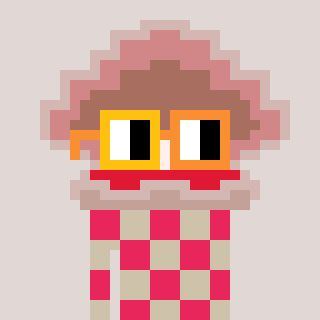
a pixel art character with square yellow and orange glasses, a oyster-shaped head and a bege-colored body on a warm background